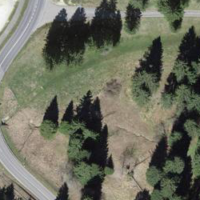
EUNIS habitat code: 44
Species observed at this site:
Filipendula ulmaria